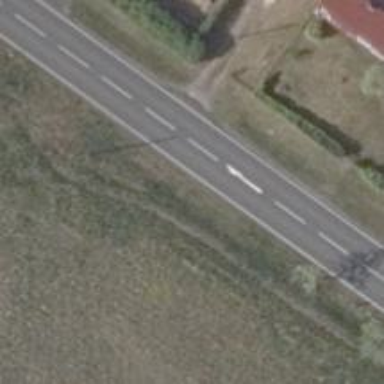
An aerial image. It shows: Secondary road with asphalt surface.